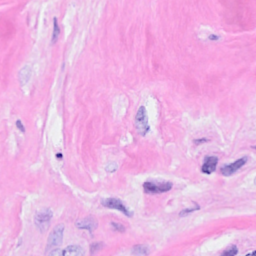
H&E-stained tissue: Breast